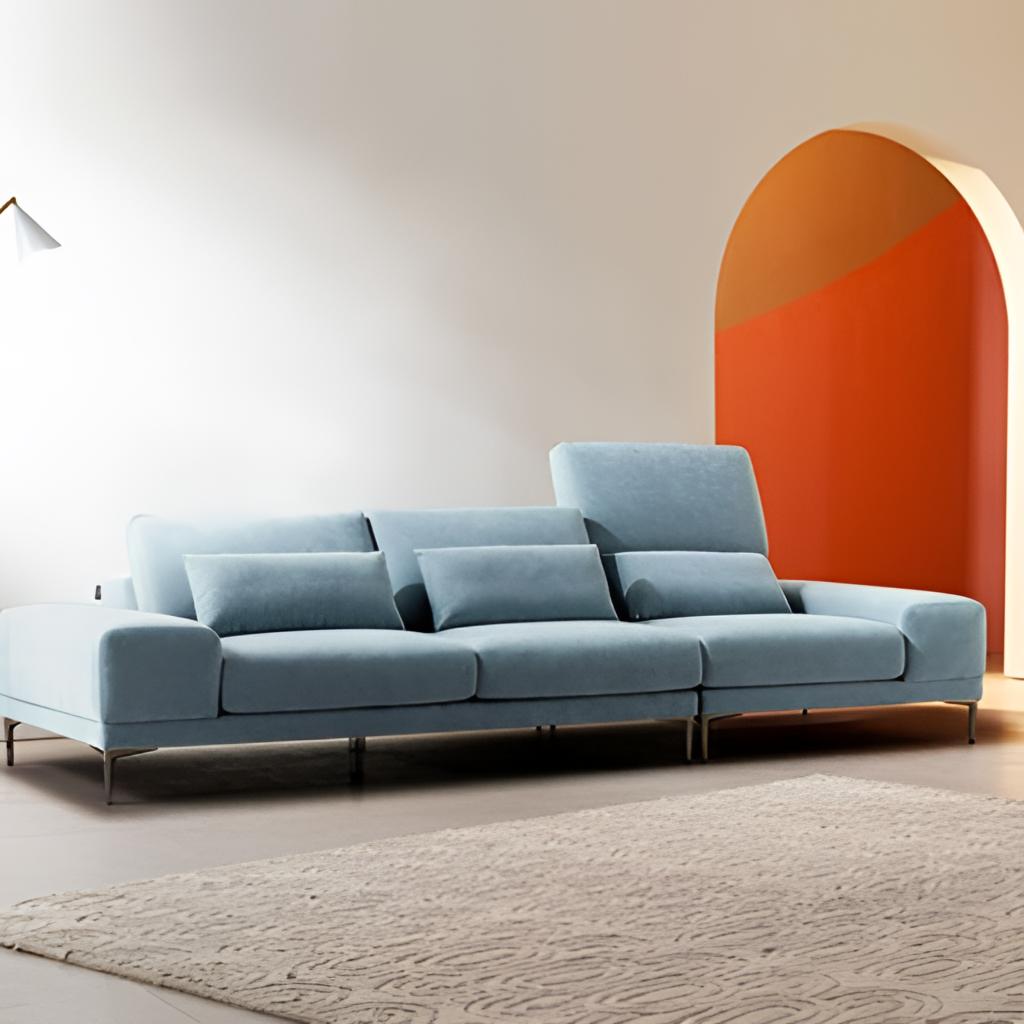
living room, fabric sofa, modern, tile flooring, with solid pattern, cream and orange paint wallpaper, with vertical two tone pattern